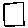
Label: square